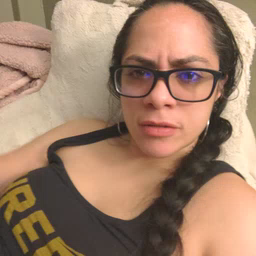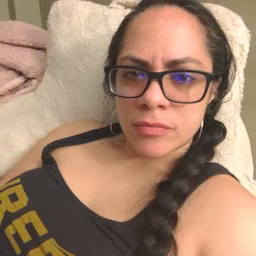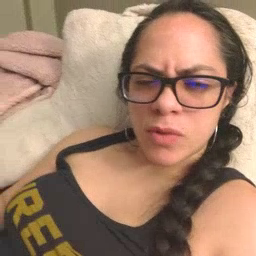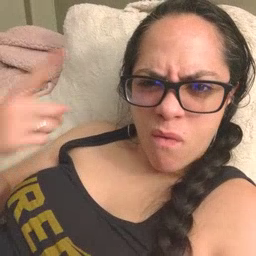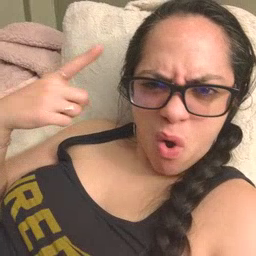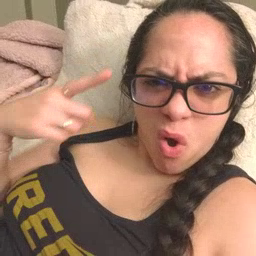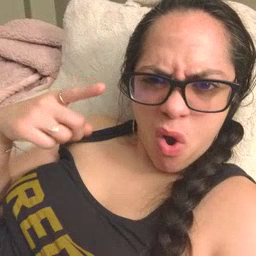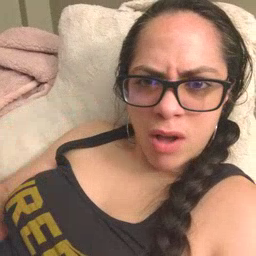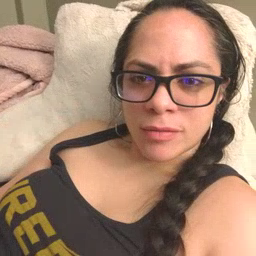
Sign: for